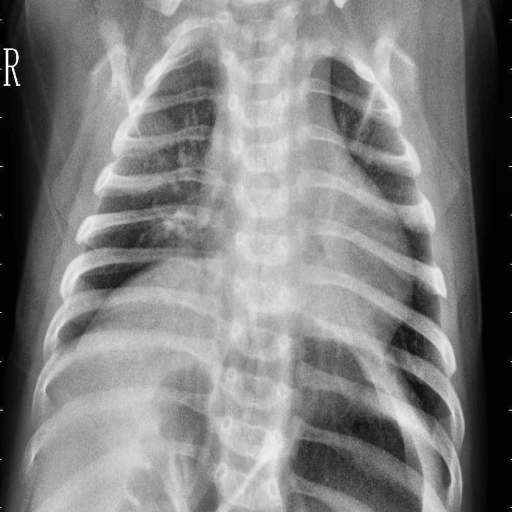
Finding: PNEUMONIA